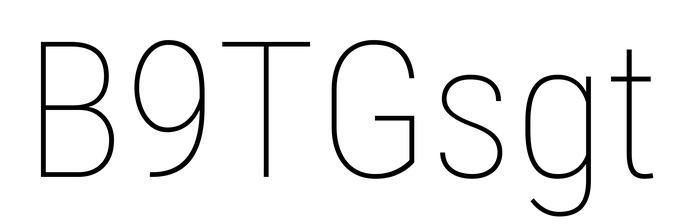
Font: Roboto_Condensed_Thin